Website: apple
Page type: address-validator
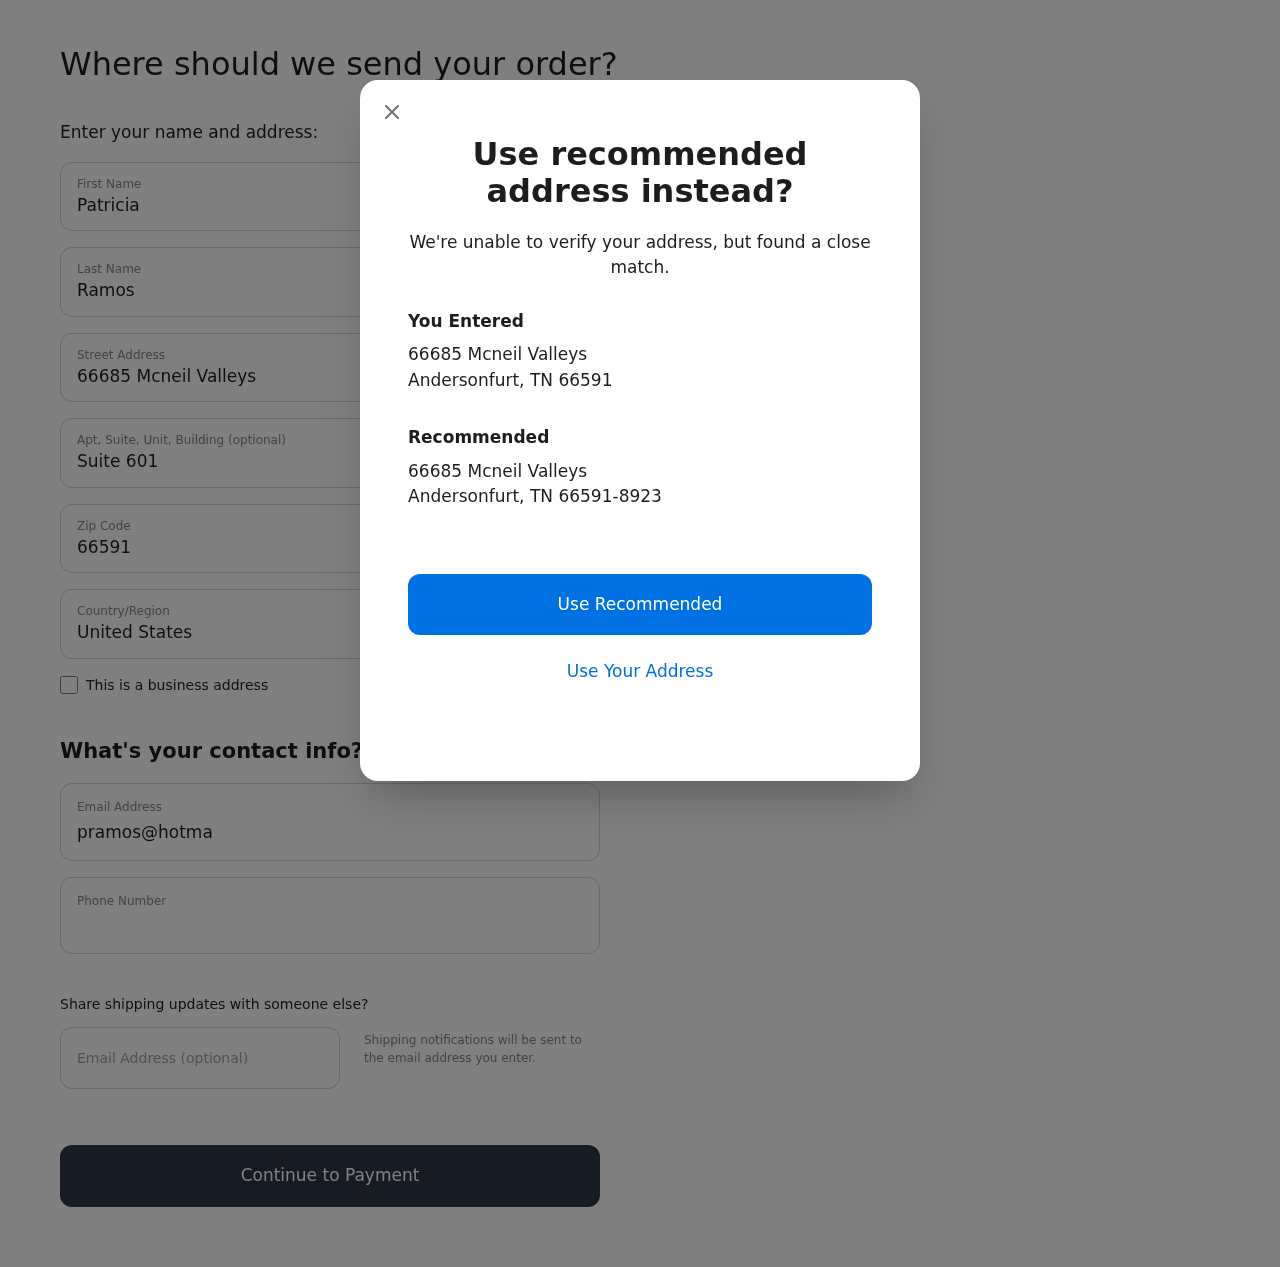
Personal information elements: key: PII_CITY
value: Andersonfurt
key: PII_COUNTRY
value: United States
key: PII_EMAIL
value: pramos@hotmail.com
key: PII_FIRSTNAME
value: Patricia
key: PII_GIFT_EMAIL
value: rcarson@hotmail.com
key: PII_LASTNAME
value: Ramos
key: PII_PHONE
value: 2569213142
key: PII_POSTCODE
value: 66591
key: PII_POSTCODE_FULL
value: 66591-8923
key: PII_STATE_ABBR
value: TN
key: PII_STREET
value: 66685 Mcneil Valleys
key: PII_STREET2
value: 66685 Mcneil Valleys
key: PII_STREET2
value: Suite 601
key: PII_CITY2
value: Andersonfurt
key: PII_STATE_ABBR2
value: TN